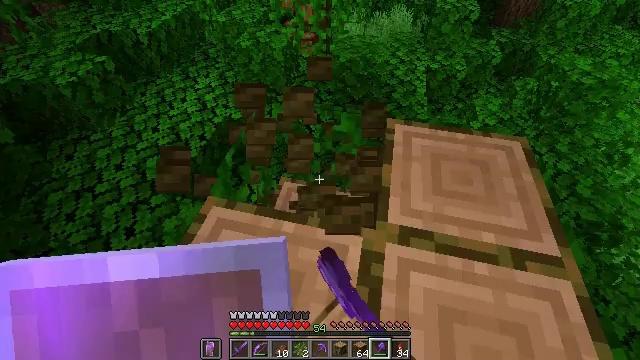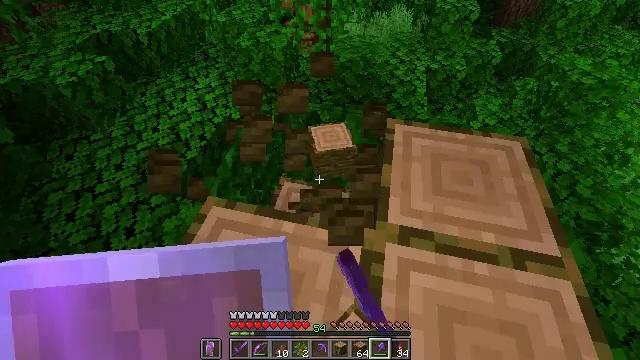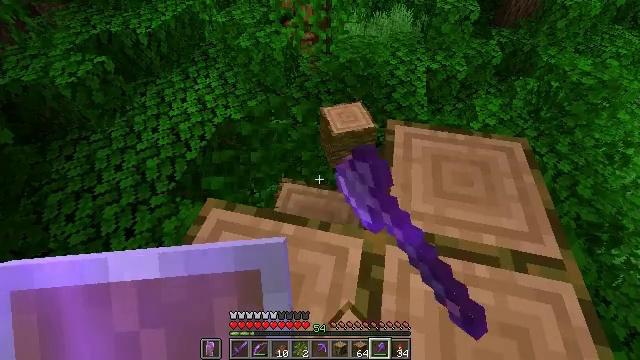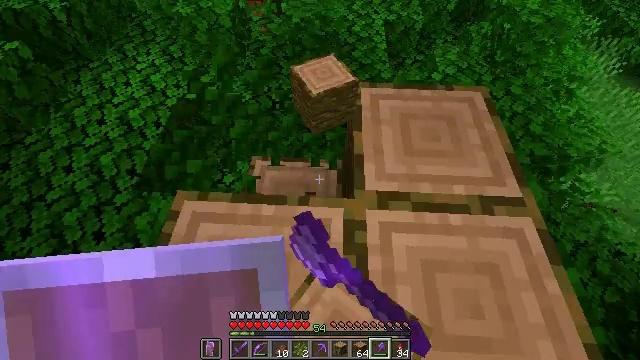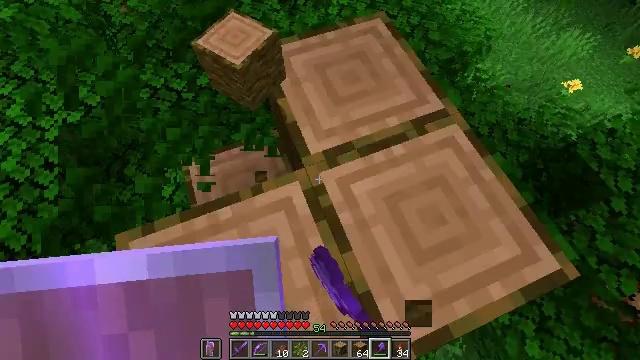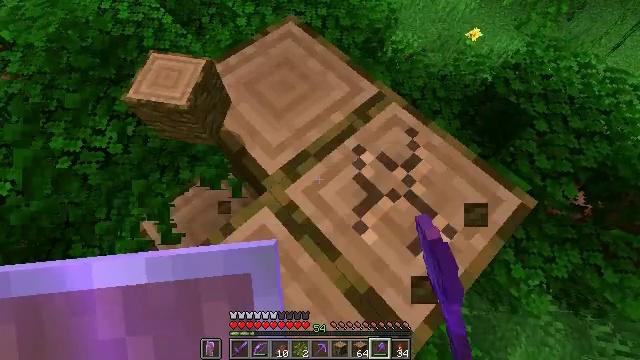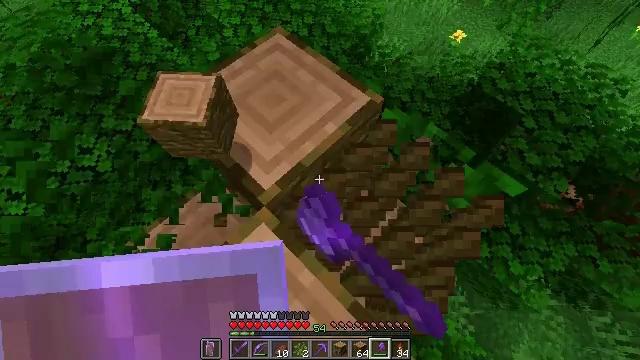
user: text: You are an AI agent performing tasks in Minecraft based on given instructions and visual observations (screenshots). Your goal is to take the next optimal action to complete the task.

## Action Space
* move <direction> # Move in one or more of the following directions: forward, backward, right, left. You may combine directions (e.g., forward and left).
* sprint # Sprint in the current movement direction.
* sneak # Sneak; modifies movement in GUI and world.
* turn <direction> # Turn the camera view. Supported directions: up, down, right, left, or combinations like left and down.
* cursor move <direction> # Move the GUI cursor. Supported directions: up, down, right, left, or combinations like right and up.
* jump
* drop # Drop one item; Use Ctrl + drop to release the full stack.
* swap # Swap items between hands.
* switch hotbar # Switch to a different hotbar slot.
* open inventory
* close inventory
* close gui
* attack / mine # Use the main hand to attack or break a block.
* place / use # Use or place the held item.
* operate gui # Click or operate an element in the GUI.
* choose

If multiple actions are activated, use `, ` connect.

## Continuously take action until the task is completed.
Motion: motion action
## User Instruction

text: Harvest vines off the surface.
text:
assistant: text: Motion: sneak, attack / mine
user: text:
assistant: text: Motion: move forward, sneak, attack / mine
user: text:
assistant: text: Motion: move forward, sneak, turn right and down, attack / mine
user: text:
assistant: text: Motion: move forward, sneak, turn right and down, attack / mine
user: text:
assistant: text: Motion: move forward, sneak, turn right, attack / mine
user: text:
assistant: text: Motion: sneak, turn right and up, attack / mine
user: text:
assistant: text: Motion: sneak, attack / mine